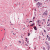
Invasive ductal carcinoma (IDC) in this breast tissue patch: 0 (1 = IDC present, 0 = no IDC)